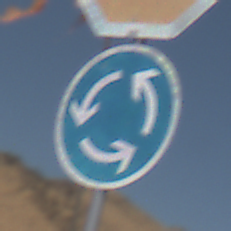
Verkehrszeichen: Kreisverkehr
Zusatzzeichen oben: Stop
Umgebung: Outdoor, Nature
Tageszeit: Midday
Wetter: Clear
Licht: Natural
Jahreszeit: NotSpecified
Kontrast: HighContrast